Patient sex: F
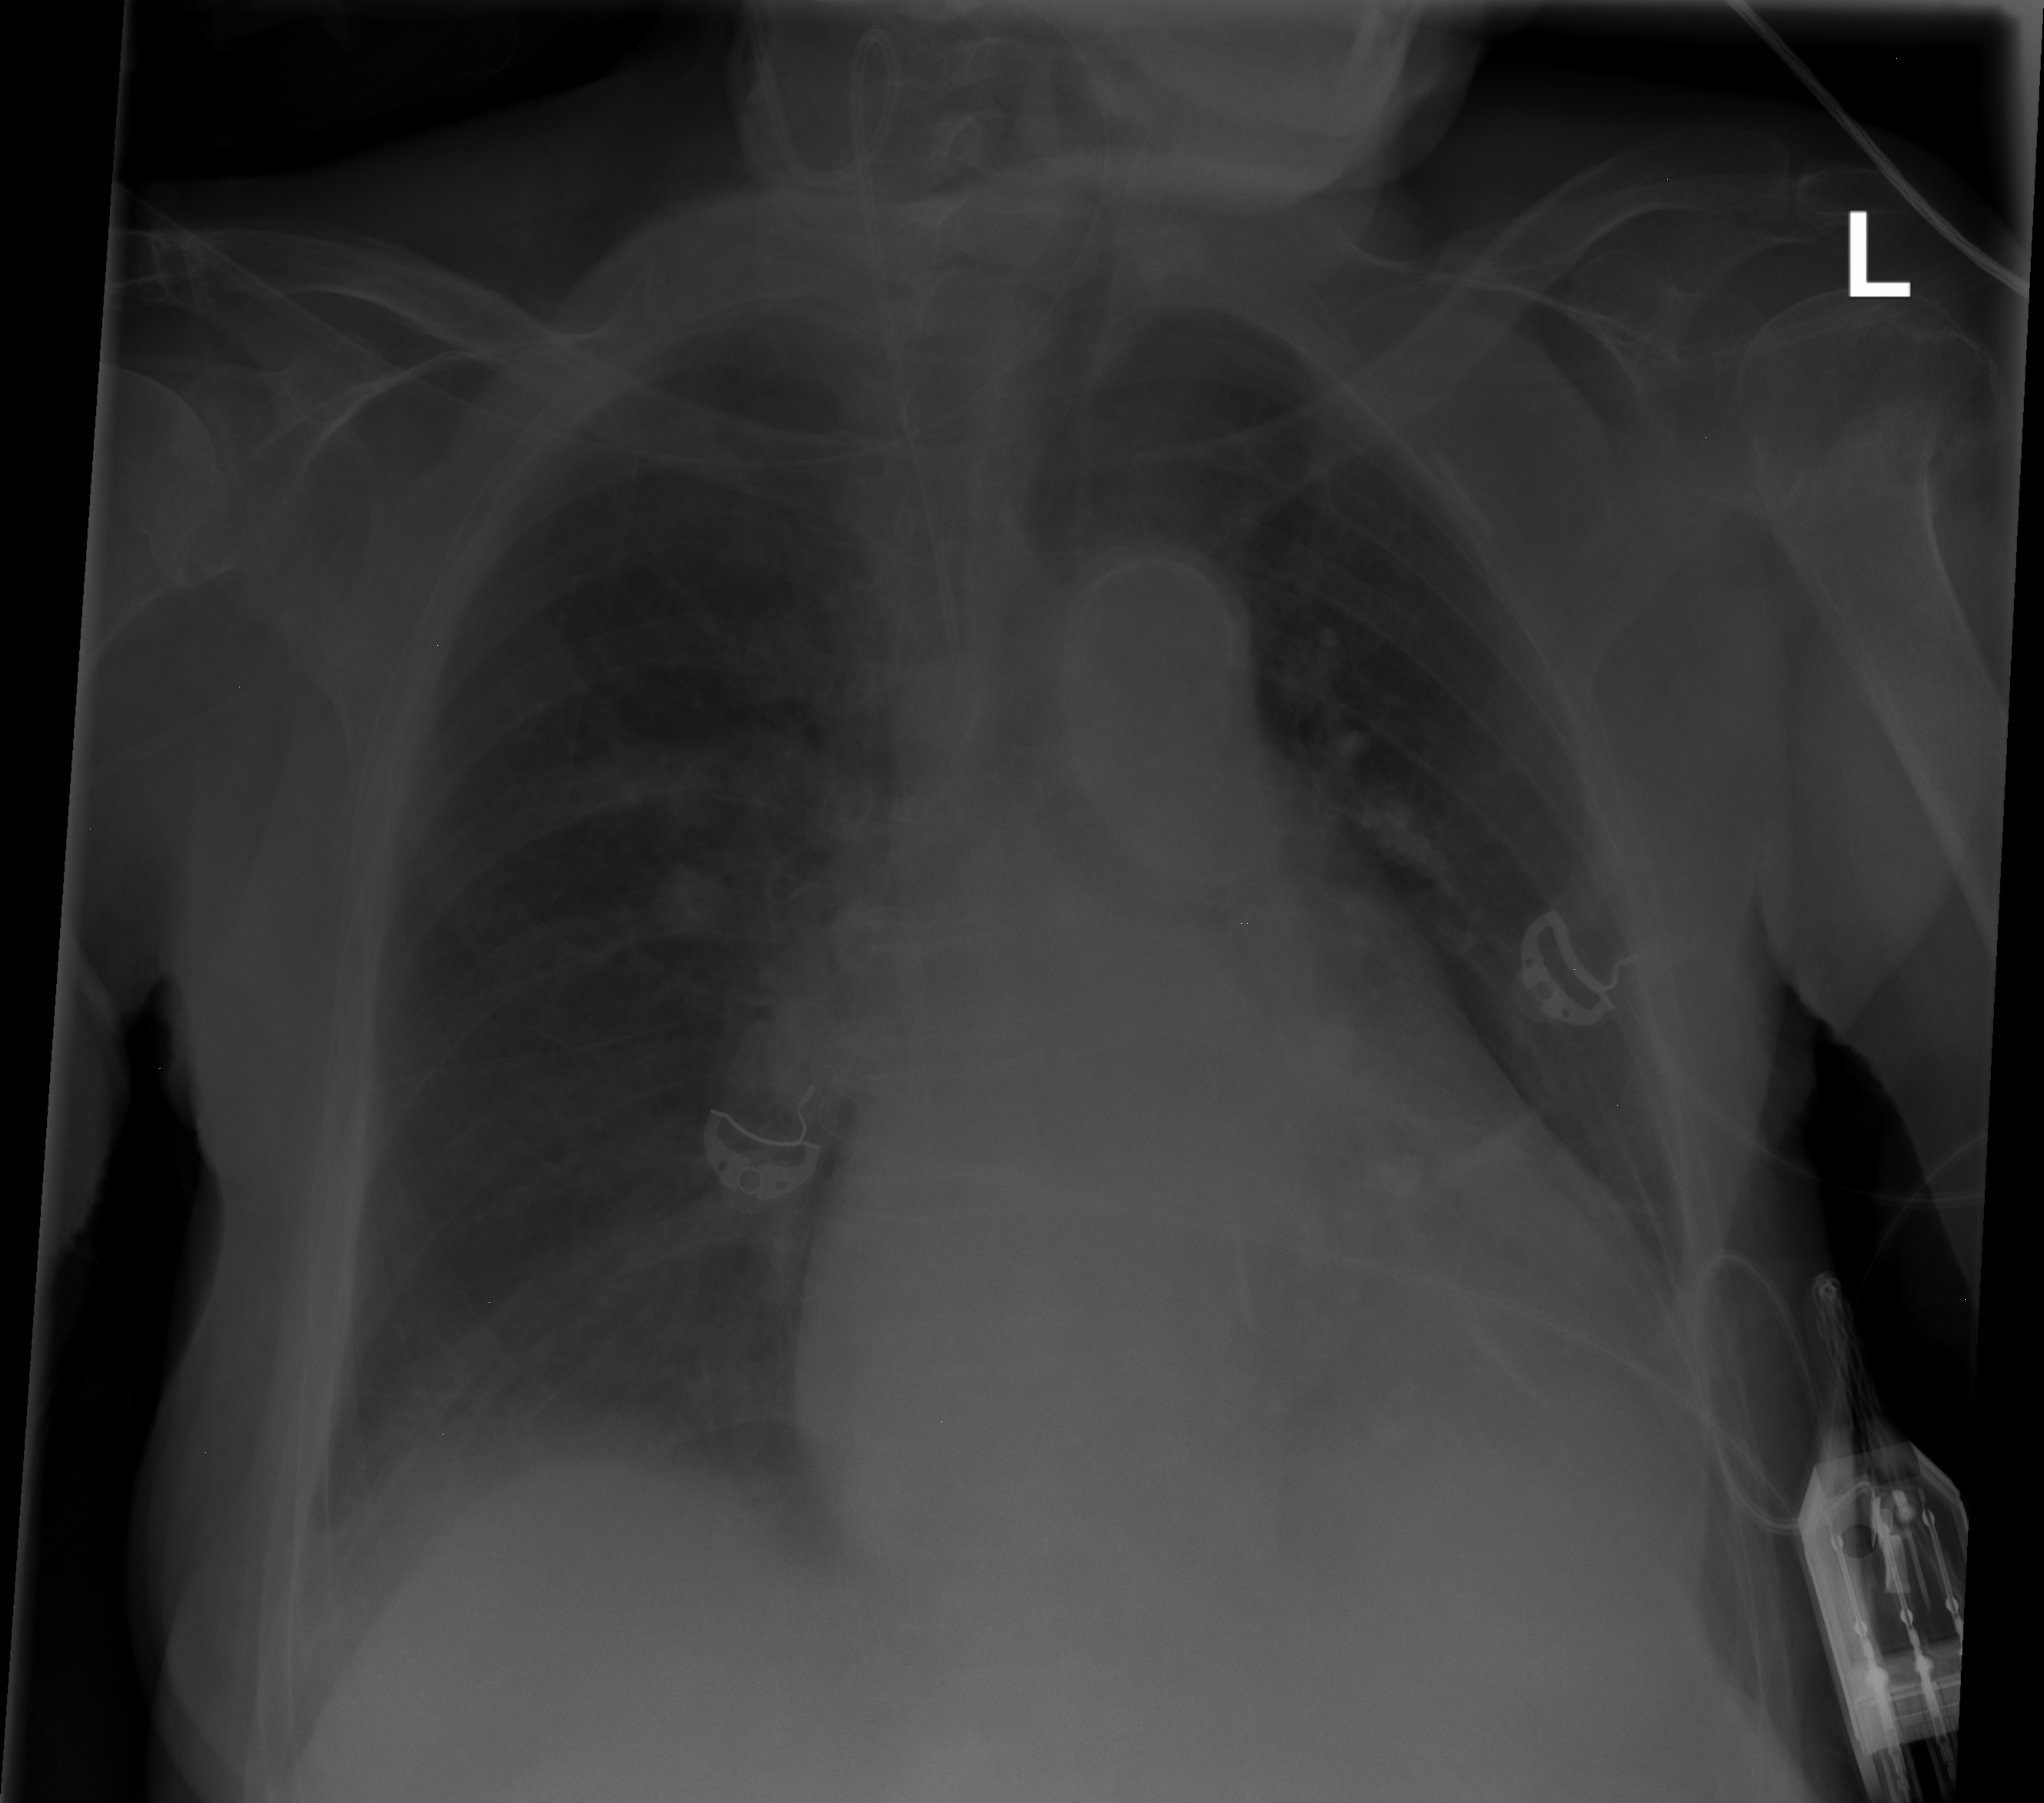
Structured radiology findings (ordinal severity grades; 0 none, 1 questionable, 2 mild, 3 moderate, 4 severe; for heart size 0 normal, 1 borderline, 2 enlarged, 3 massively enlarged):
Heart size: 2
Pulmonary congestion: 0
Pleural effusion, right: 1
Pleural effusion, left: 0
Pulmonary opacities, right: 0
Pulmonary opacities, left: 0
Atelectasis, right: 0
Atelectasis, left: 0